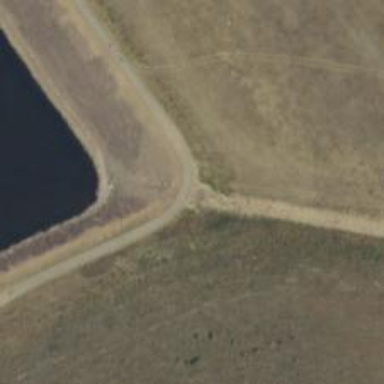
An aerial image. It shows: Canal culvert running through tunnel.